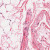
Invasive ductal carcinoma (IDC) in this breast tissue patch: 0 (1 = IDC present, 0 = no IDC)